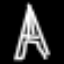
Label: The Eiffel Tower